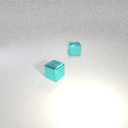
small cyan metal cube to the left of small cyan metal cube